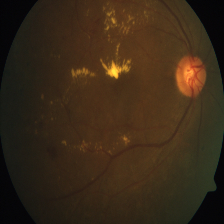
Diabetic retinopathy grade: Severe